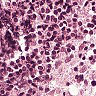
Metastatic tissue present: no